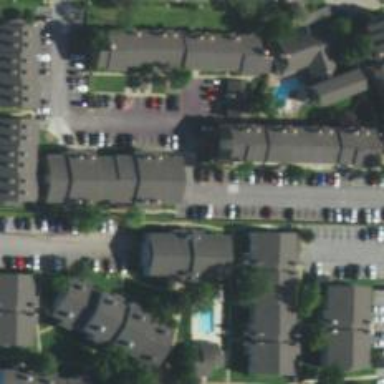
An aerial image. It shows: Living street.